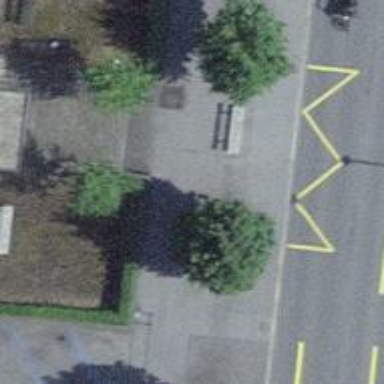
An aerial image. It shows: Brown bench in the vicinity.